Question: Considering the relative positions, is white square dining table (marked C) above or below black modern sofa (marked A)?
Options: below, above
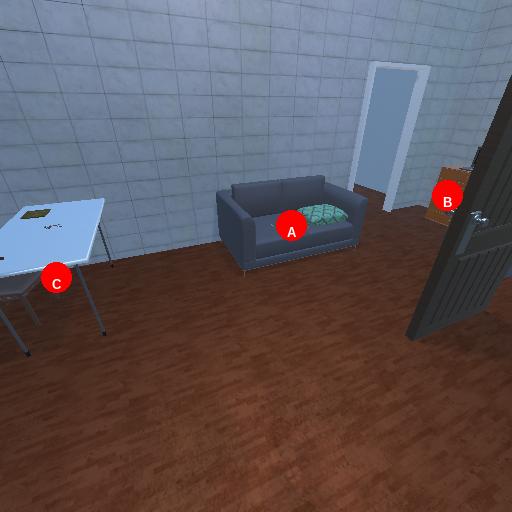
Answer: below